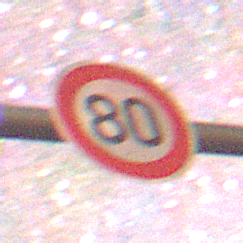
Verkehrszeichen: Geschwindigkeit80
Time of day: Night
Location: Outdoor (Nature)
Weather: Clear
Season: NotSpecified
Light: Natural